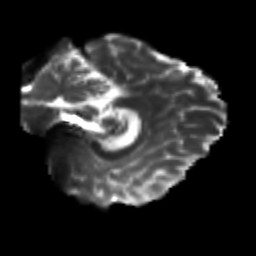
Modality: T2w
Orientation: sagittal
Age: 25
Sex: female
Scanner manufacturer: siemens
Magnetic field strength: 3 T
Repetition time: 3.5 s
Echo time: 0.113 s